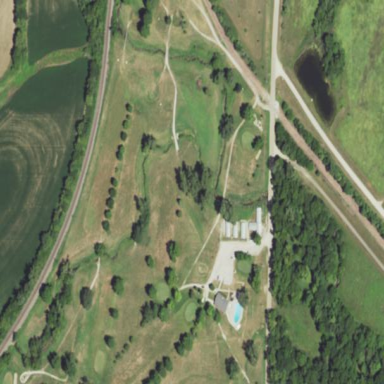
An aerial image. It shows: Golf course surrounded by greenery.